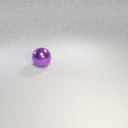
large purple metal sphere